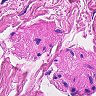
Metastatic tissue present: no